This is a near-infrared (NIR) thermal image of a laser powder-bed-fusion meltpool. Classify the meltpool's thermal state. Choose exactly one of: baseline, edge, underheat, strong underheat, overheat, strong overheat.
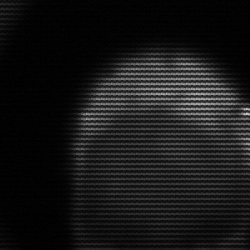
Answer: edge